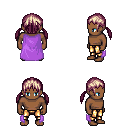
a pixel art fantasy rpg character, male body template, human, dark skin, lavender cape, gold greaves, white blonde twin-tailed hairstyle, four views (front, back, left, right), 2x2 character sprite sheet, small pixel art, hard edges, no anti-aliasing